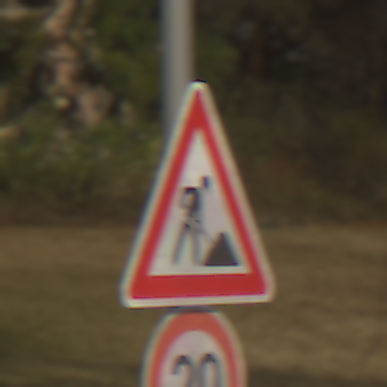
Verkehrszeichen: Arbeitsstelle
Zusatzzeichen unten: Geschwindigkeit20
Umgebung: Outdoor, Nature
Tageszeit: SunriseSunset
Wetter: Clear
Licht: Natural
Jahreszeit: NotSpecified
Kontrast: HighContrast